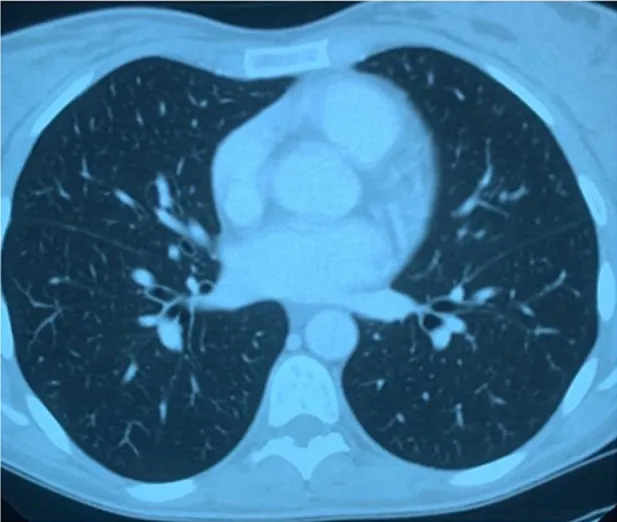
Pulmonary computed-tomographic (CT) performed on February 13th, 2020: complete restoration of the physiological transparency of the lung fields without residual consolidation thickenings and thin bilateral basal fibrotic outcomes.
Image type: radiology (ct)